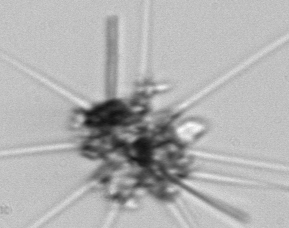
Label: Asterionellopsis_glacialis